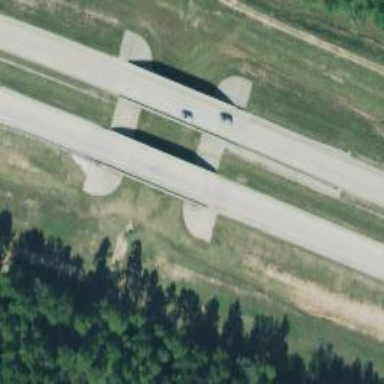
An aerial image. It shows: Bridge over motorway.